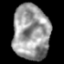
Tissue: lung
Cell type: T cells
Senescence score: 0.2158
Nuclear area (px): 1977
Mean DAPI intensity: 154.38